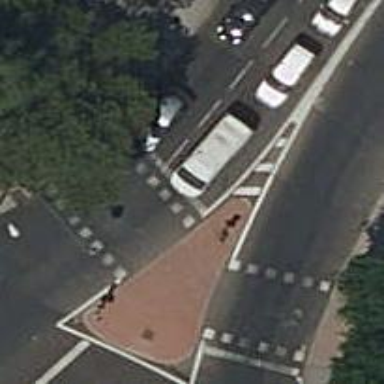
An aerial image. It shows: Uncontrolled footway crossing with markings.